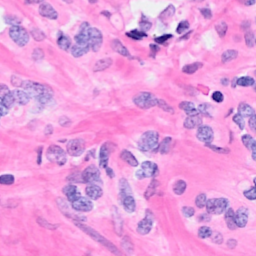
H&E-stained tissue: Breast